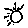
Label: sun